Chest X-ray:
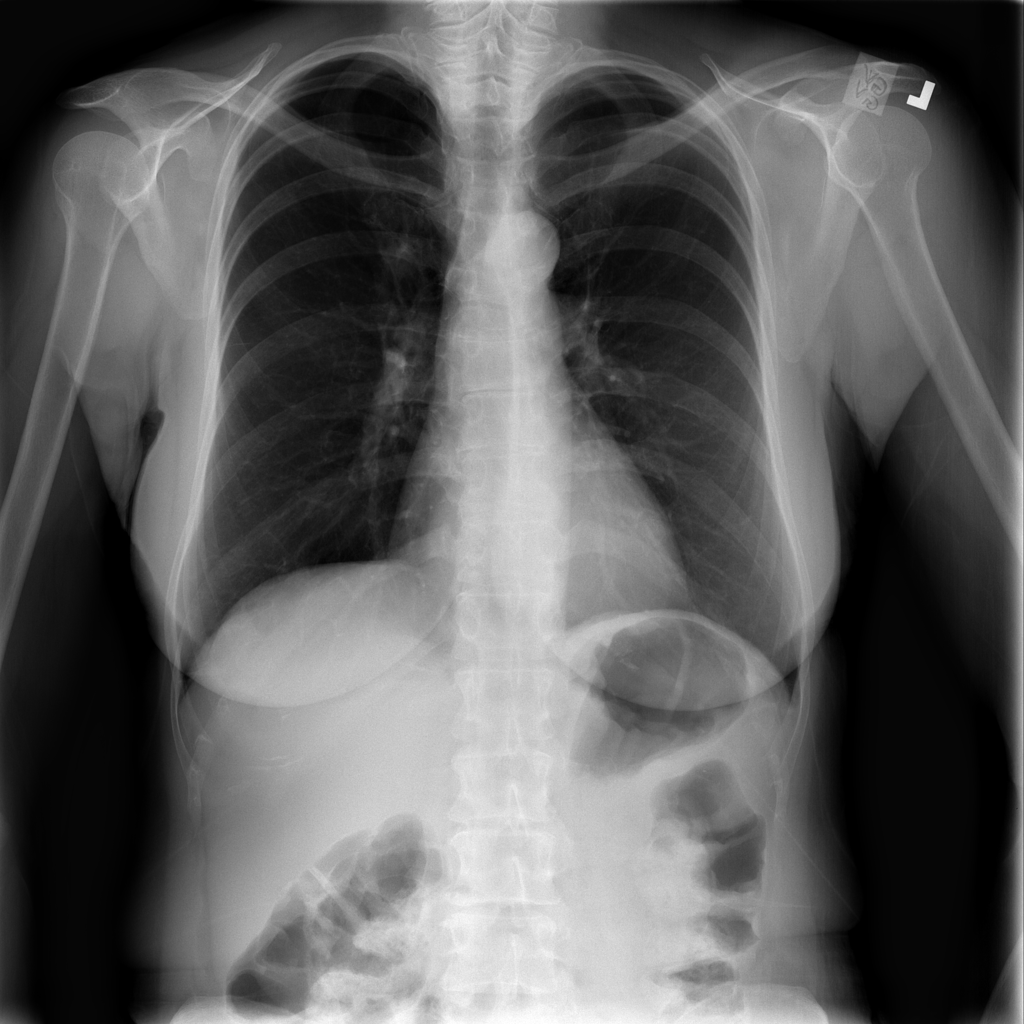
No abnormal finding: yes